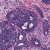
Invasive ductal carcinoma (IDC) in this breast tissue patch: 0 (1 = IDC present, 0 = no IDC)